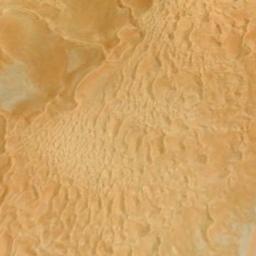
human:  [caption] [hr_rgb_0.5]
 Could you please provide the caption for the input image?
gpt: This is a yellow desert with wavy stripes .

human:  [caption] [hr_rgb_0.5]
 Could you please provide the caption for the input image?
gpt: There are many lines in the desert .

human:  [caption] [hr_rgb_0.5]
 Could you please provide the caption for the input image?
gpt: The desert is full of yellow sand .

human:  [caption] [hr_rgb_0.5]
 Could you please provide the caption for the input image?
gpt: The desert has yellow sand and some small dunes .

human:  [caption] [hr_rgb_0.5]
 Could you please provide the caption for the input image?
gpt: A yellow sandy desert with many dunes .